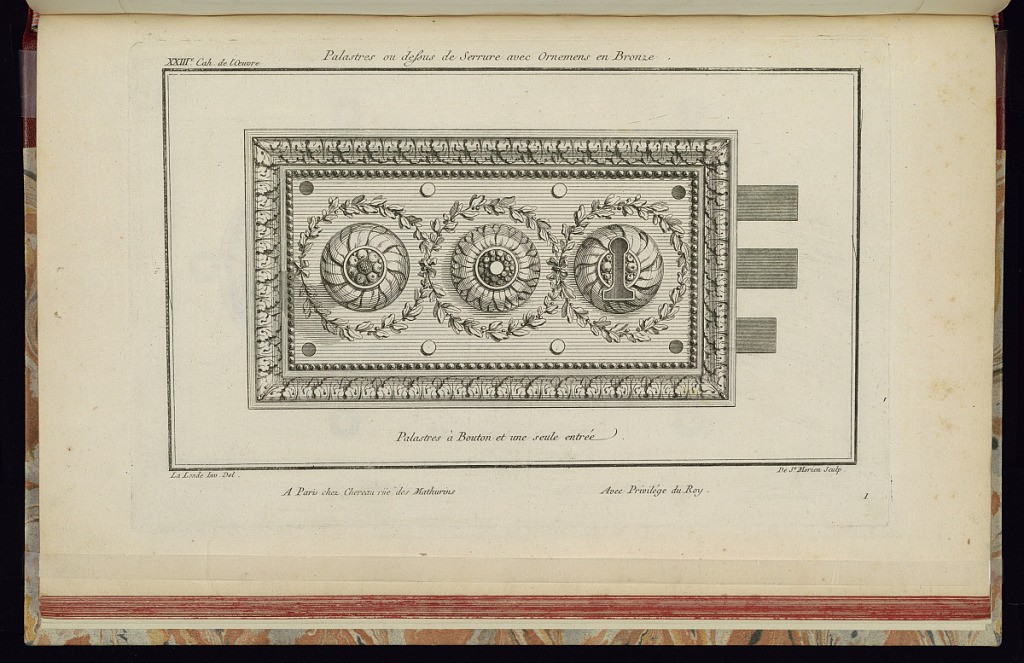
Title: Palastres à Bouton et une seule entrée
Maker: Richard de Lalonde, French, active 1780–96
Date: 1775-1788
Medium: Etching on off-white laid paper
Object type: Print
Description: Design for a rectangular lock casing with a framing bands of acanthus leaf and bead course ornamentation. There are three wreath-ringed rosettes; the central one has a button mechanism and the right one has a key entry. The plate is signed and numbered.